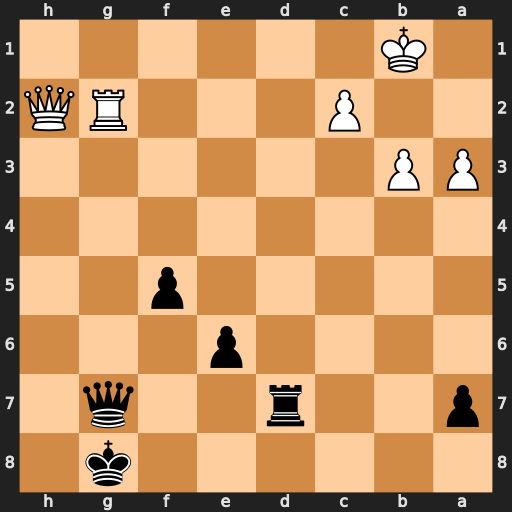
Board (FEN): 6k1/p2r2q1/4p3/5p2/8/PP6/2P3RQ/1K6
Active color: b
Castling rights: -
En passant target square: -
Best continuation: Rd1+ Ka2 Ra1#